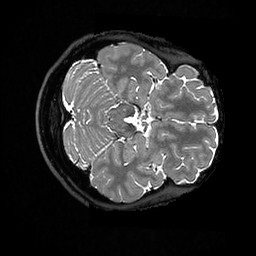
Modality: T2w
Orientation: axial
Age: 37
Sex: female
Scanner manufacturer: ge
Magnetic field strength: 3 T
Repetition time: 3.202 s
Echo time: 0.06609 s